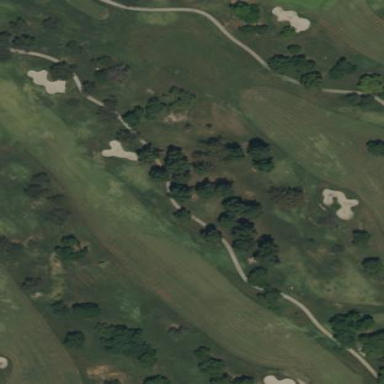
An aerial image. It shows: Golf fairway surrounded by grass.